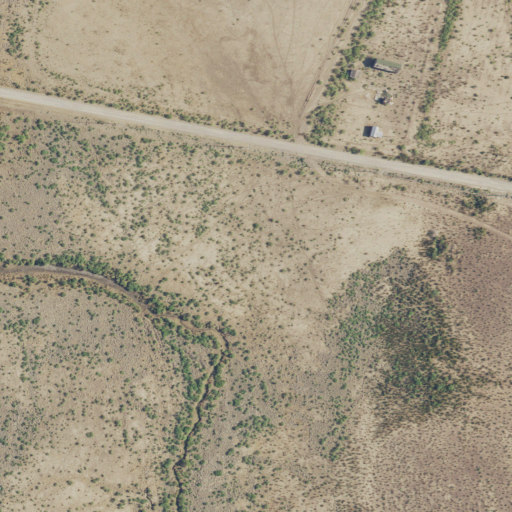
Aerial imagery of valley in Texas named Cox Draw containing shrub, grassland, and open development